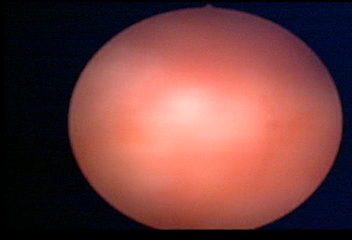
Modality: WLC
Class: Normal mucosa
Bladder cancer association: No